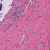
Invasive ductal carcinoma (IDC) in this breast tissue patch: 0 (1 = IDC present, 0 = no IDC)